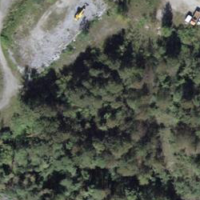
EUNIS habitat code: 32
Species observed at this site:
Maniola jurtina